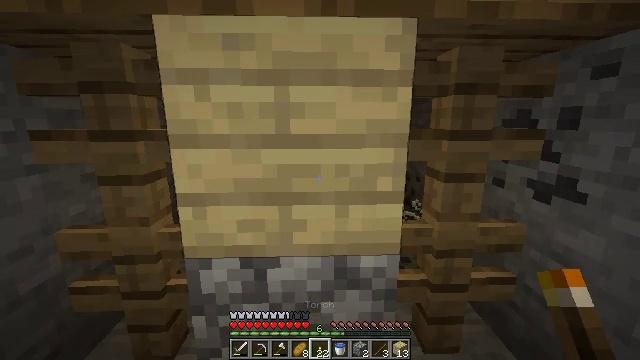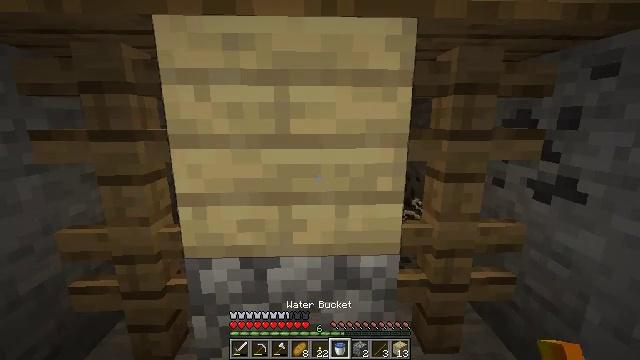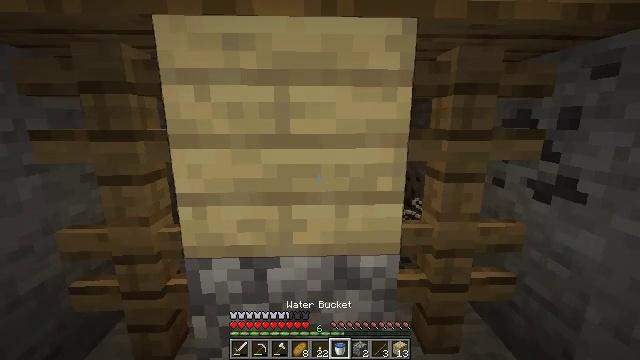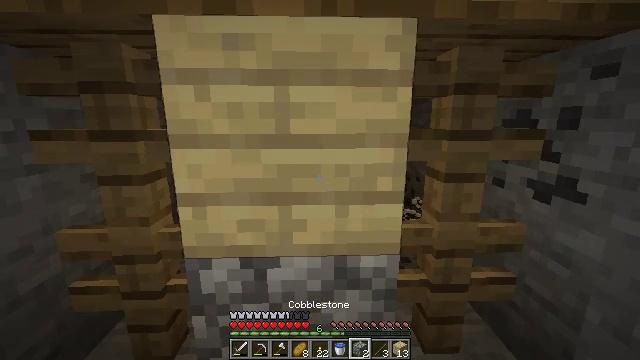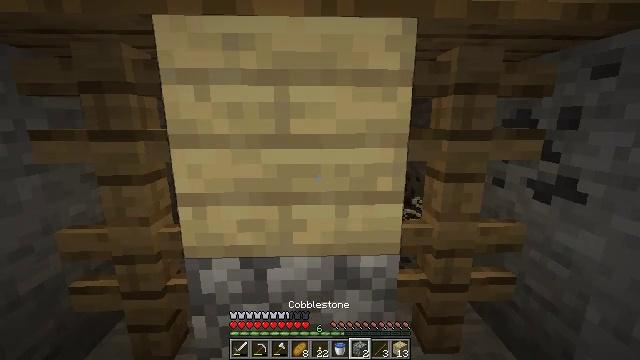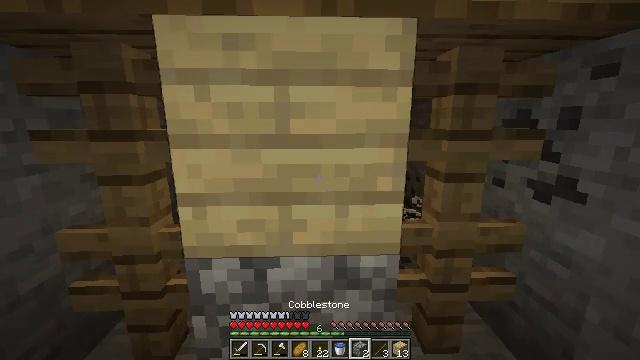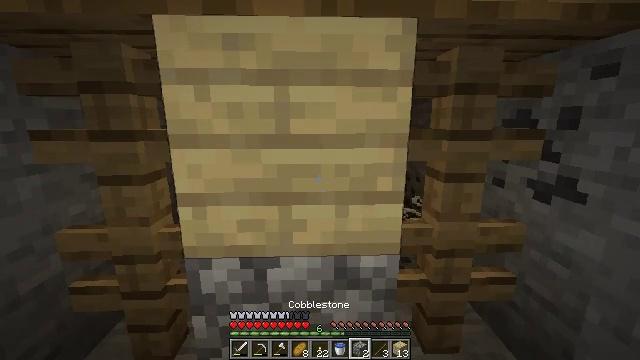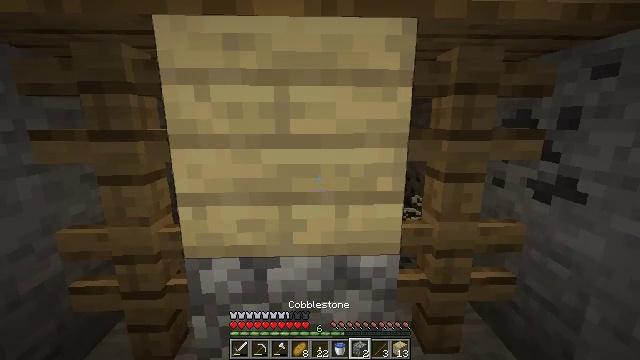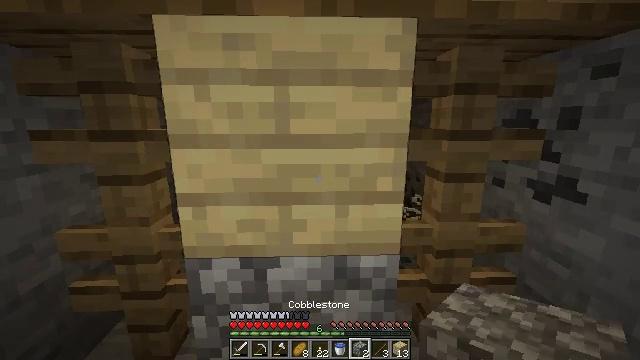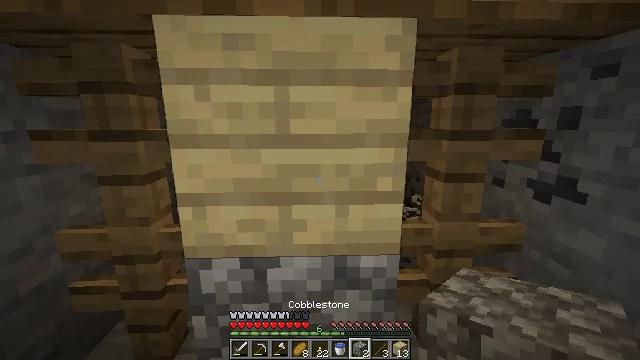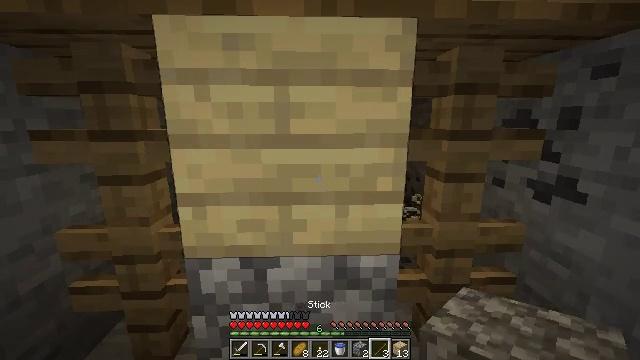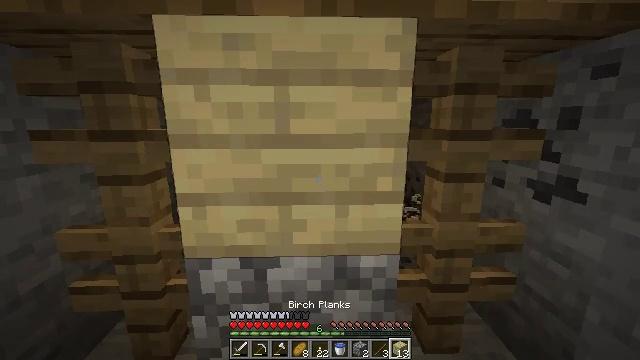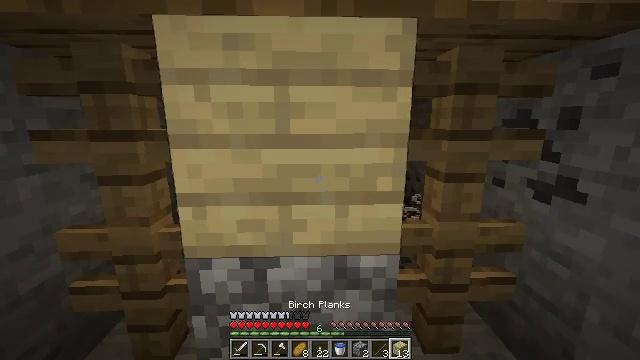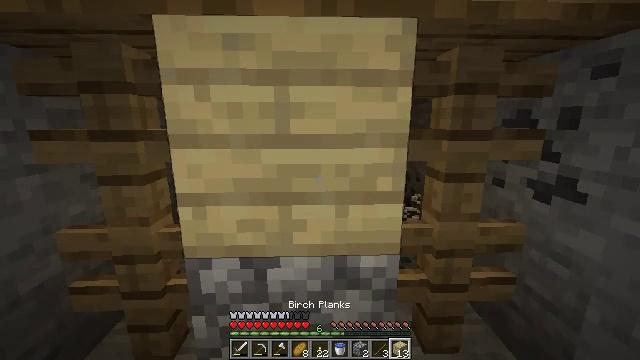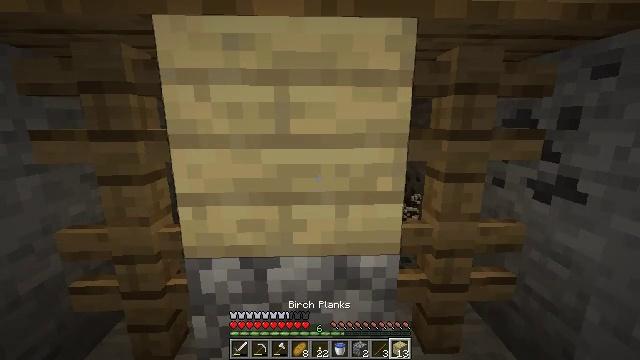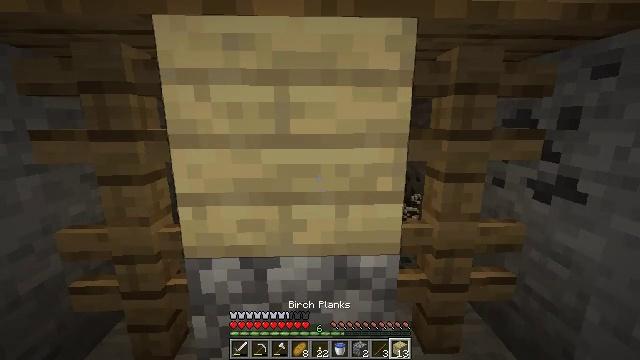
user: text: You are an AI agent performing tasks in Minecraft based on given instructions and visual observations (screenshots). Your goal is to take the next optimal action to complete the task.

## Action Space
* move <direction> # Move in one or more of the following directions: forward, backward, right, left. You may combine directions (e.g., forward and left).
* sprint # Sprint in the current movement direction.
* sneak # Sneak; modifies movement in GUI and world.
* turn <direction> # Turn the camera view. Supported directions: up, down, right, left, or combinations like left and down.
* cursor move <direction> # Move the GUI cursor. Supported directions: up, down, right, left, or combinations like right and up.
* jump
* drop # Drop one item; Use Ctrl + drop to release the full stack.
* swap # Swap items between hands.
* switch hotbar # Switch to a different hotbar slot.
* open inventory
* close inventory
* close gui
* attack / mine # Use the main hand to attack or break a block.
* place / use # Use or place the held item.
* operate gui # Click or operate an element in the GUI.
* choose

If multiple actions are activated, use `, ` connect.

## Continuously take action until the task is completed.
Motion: motion action
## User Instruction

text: Mine the birch planks.
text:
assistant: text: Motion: no_op
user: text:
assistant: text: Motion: no_op
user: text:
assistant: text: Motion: no_op
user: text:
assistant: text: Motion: no_op
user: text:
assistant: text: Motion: no_op
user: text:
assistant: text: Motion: no_op
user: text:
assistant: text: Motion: no_op
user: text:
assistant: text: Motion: no_op
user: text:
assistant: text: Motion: no_op
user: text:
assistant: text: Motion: no_op
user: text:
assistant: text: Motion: no_op
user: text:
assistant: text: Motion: no_op
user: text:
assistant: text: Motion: no_op
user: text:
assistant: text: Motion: no_op
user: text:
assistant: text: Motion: no_op
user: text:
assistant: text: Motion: no_op
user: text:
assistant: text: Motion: no_op
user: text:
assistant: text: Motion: no_op
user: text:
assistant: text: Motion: no_op
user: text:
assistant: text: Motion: no_op
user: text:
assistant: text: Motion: no_op
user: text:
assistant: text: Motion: no_op
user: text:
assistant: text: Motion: no_op
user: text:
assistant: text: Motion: no_op
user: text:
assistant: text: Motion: no_op
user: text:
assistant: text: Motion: no_op
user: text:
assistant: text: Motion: no_op
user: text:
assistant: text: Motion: no_op
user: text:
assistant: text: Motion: no_op
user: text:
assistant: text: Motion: no_op